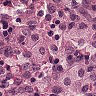
Metastatic tissue present: no